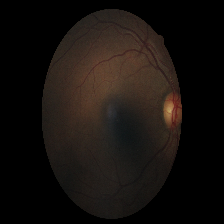
Diabetic retinopathy grade: Moderate